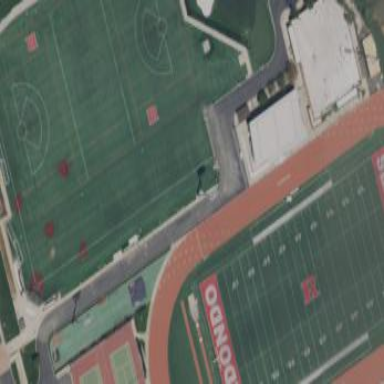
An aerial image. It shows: American football pitch with artificial turf surface for leisure land.